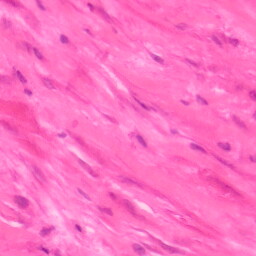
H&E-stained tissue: Colon